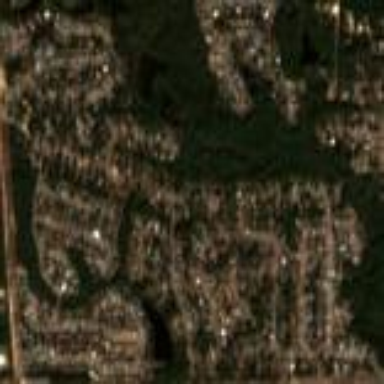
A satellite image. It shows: This residential area consists of single-family homes.